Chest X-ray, PA view. Patient: 43 years old, sex M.
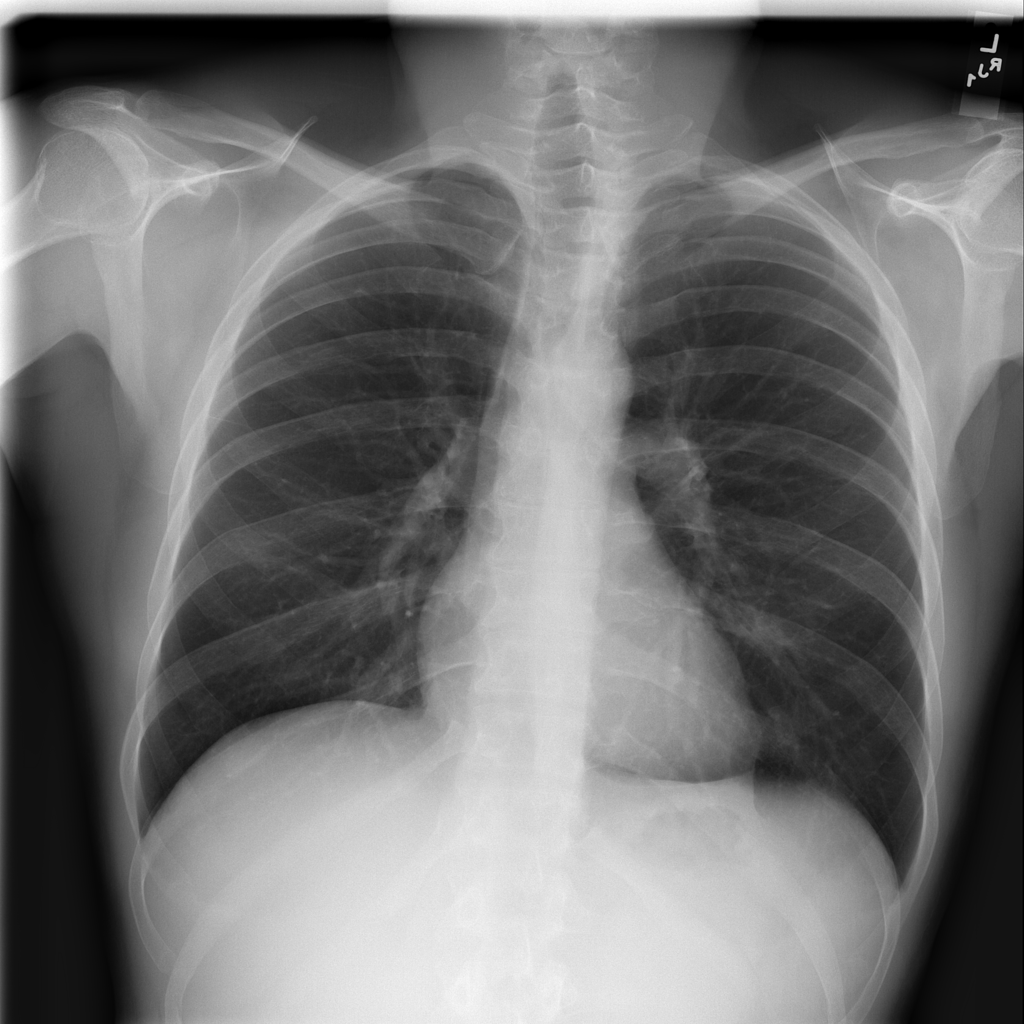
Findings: No Finding